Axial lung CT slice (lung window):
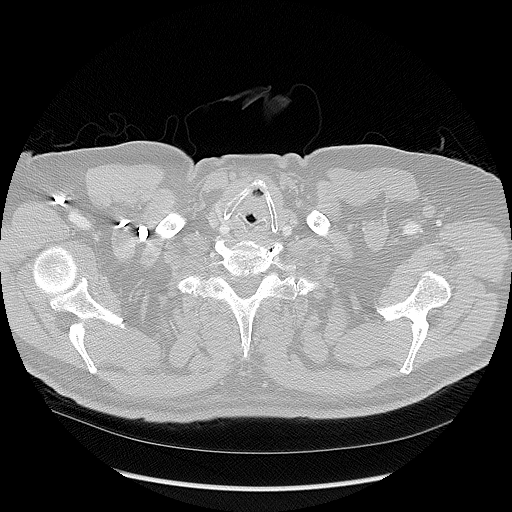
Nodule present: no